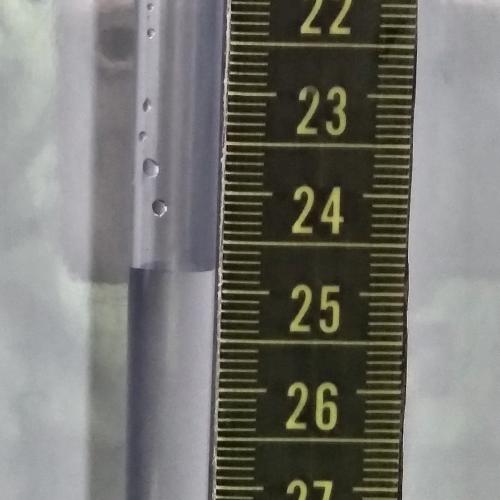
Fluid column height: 24.8 cm